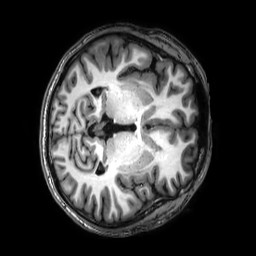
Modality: T1w
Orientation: axial
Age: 29
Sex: male
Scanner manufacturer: philips
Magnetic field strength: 3 T
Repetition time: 0.008242 s
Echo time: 0.003799 s